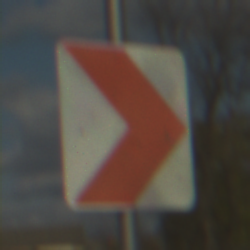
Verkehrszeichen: RichtungstafelnInKurvenKleinLinks
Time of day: MorningAfternoon
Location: Outdoor (RoadRail)
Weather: PartlyCloudy
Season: NotSpecified
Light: Natural